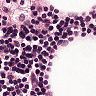
Metastatic tissue present: no